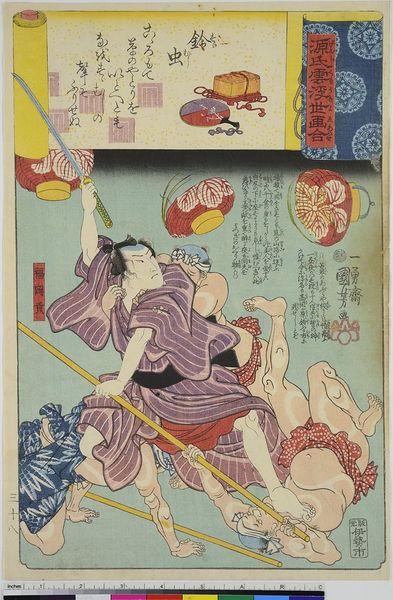
Titel: Suzumushi, Blatt 38 aus der Serie: Genji Wolken zusammen mit Ukiyo-e
Künstler: Utagawa Kuniyoshi
Standort: Hamburg
Institution: Museum für Kunst und Gewerbe Hamburg
Schlagwörter: blau, himmel, kampf, laterne, rot, figur, lampions, person, holzschnitt, lila, violett, luft, japanisch, schriftzeichen, gestalt, stangen, druckgraphik, druckgrafik, schwert, literatur, zeit, farbholzschnitt, edo, charaktere, reproduktionen, druckerzeugnisse, ukiyo, lit, literarische, genji